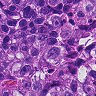
Metastatic tissue present: yes